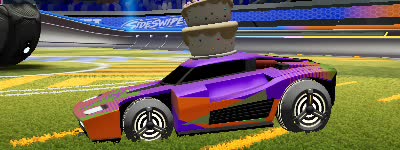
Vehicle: breakout